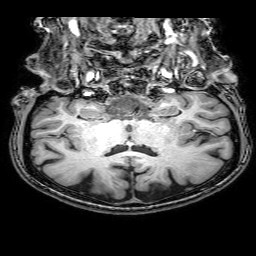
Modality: T1w
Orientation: sagittal
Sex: female
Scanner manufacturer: philips
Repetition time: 0.008241 s
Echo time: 0.00378 s